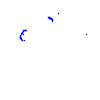
Particle: proton